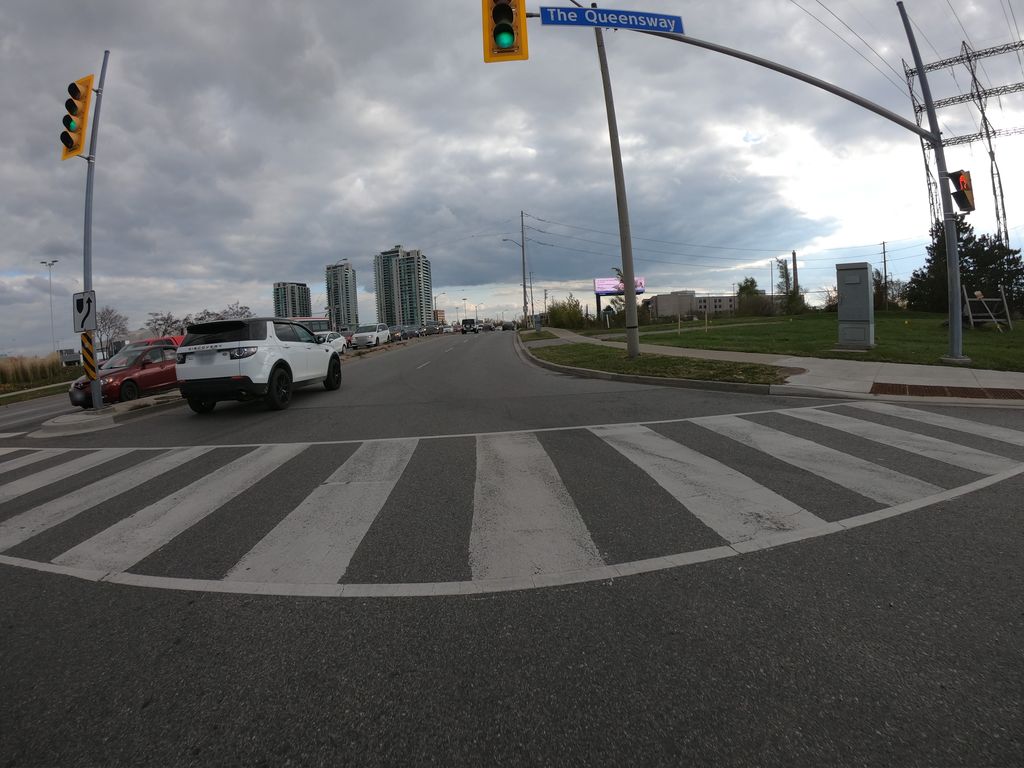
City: toronto